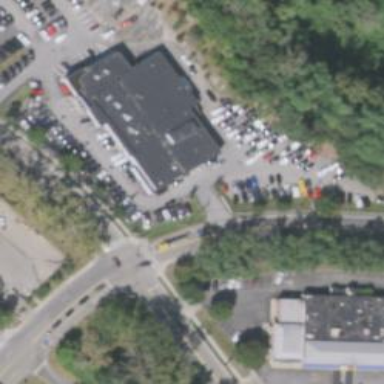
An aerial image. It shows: Building that houses car shop.